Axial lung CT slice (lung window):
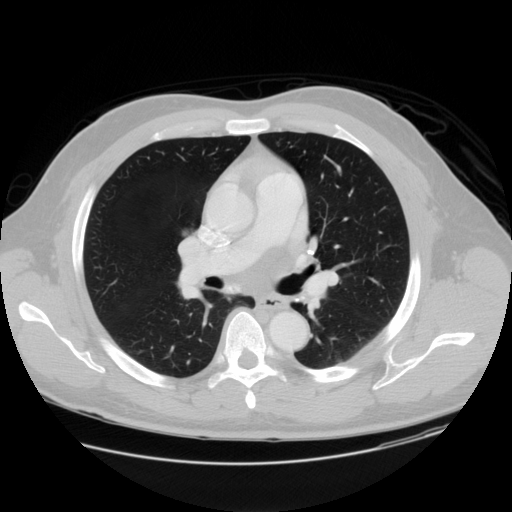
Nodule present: yes
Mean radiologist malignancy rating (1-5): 3.667